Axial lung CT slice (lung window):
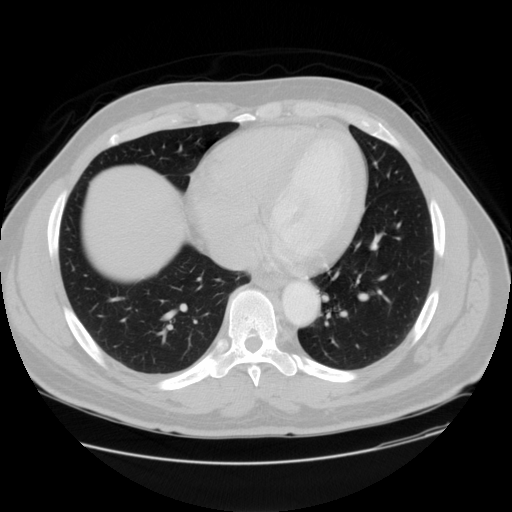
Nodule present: no